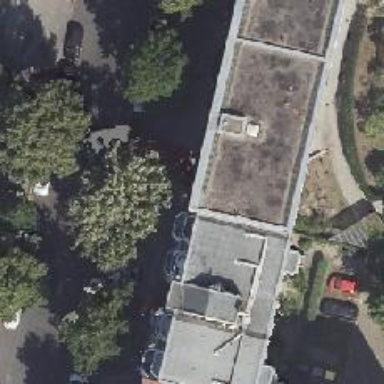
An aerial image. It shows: Parking entrance.